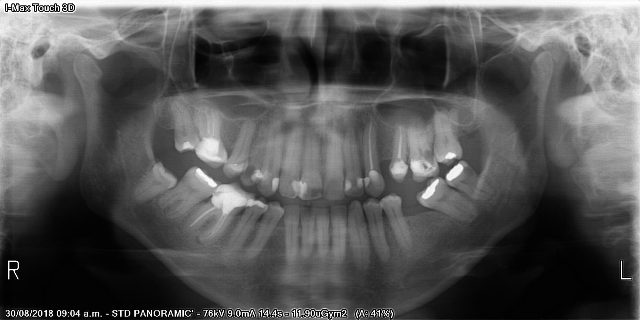
adult